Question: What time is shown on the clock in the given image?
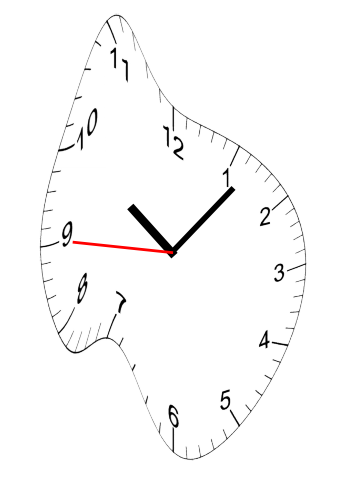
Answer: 10:06:45